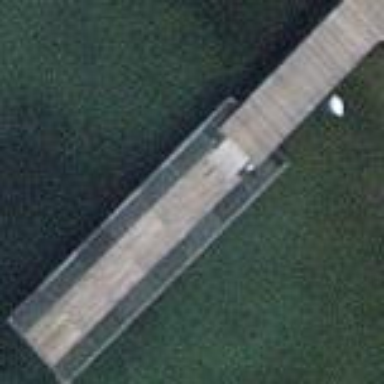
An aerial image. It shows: Man-made pier.